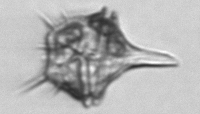
Label: Amylax